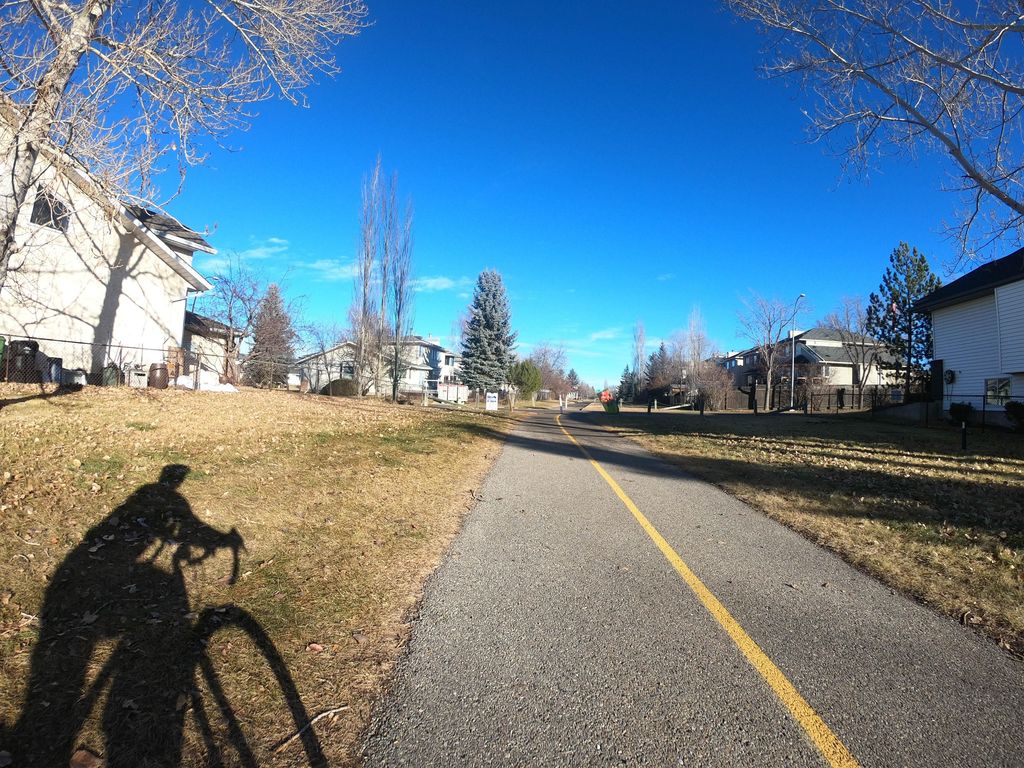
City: calgary